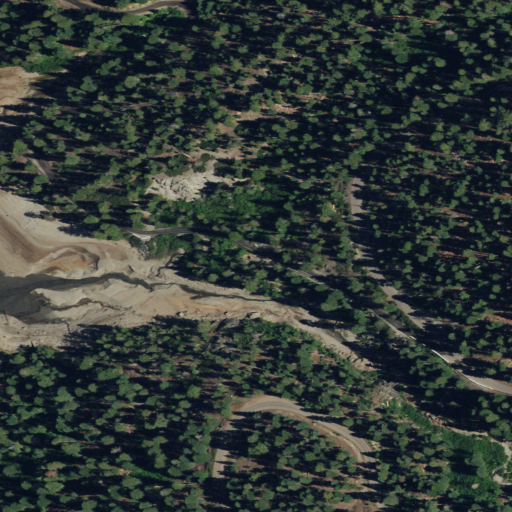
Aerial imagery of valley in California named Pat Maloy Ravine containing evergreen forest, herbaceous wetlands, shrub, and open water